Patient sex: M
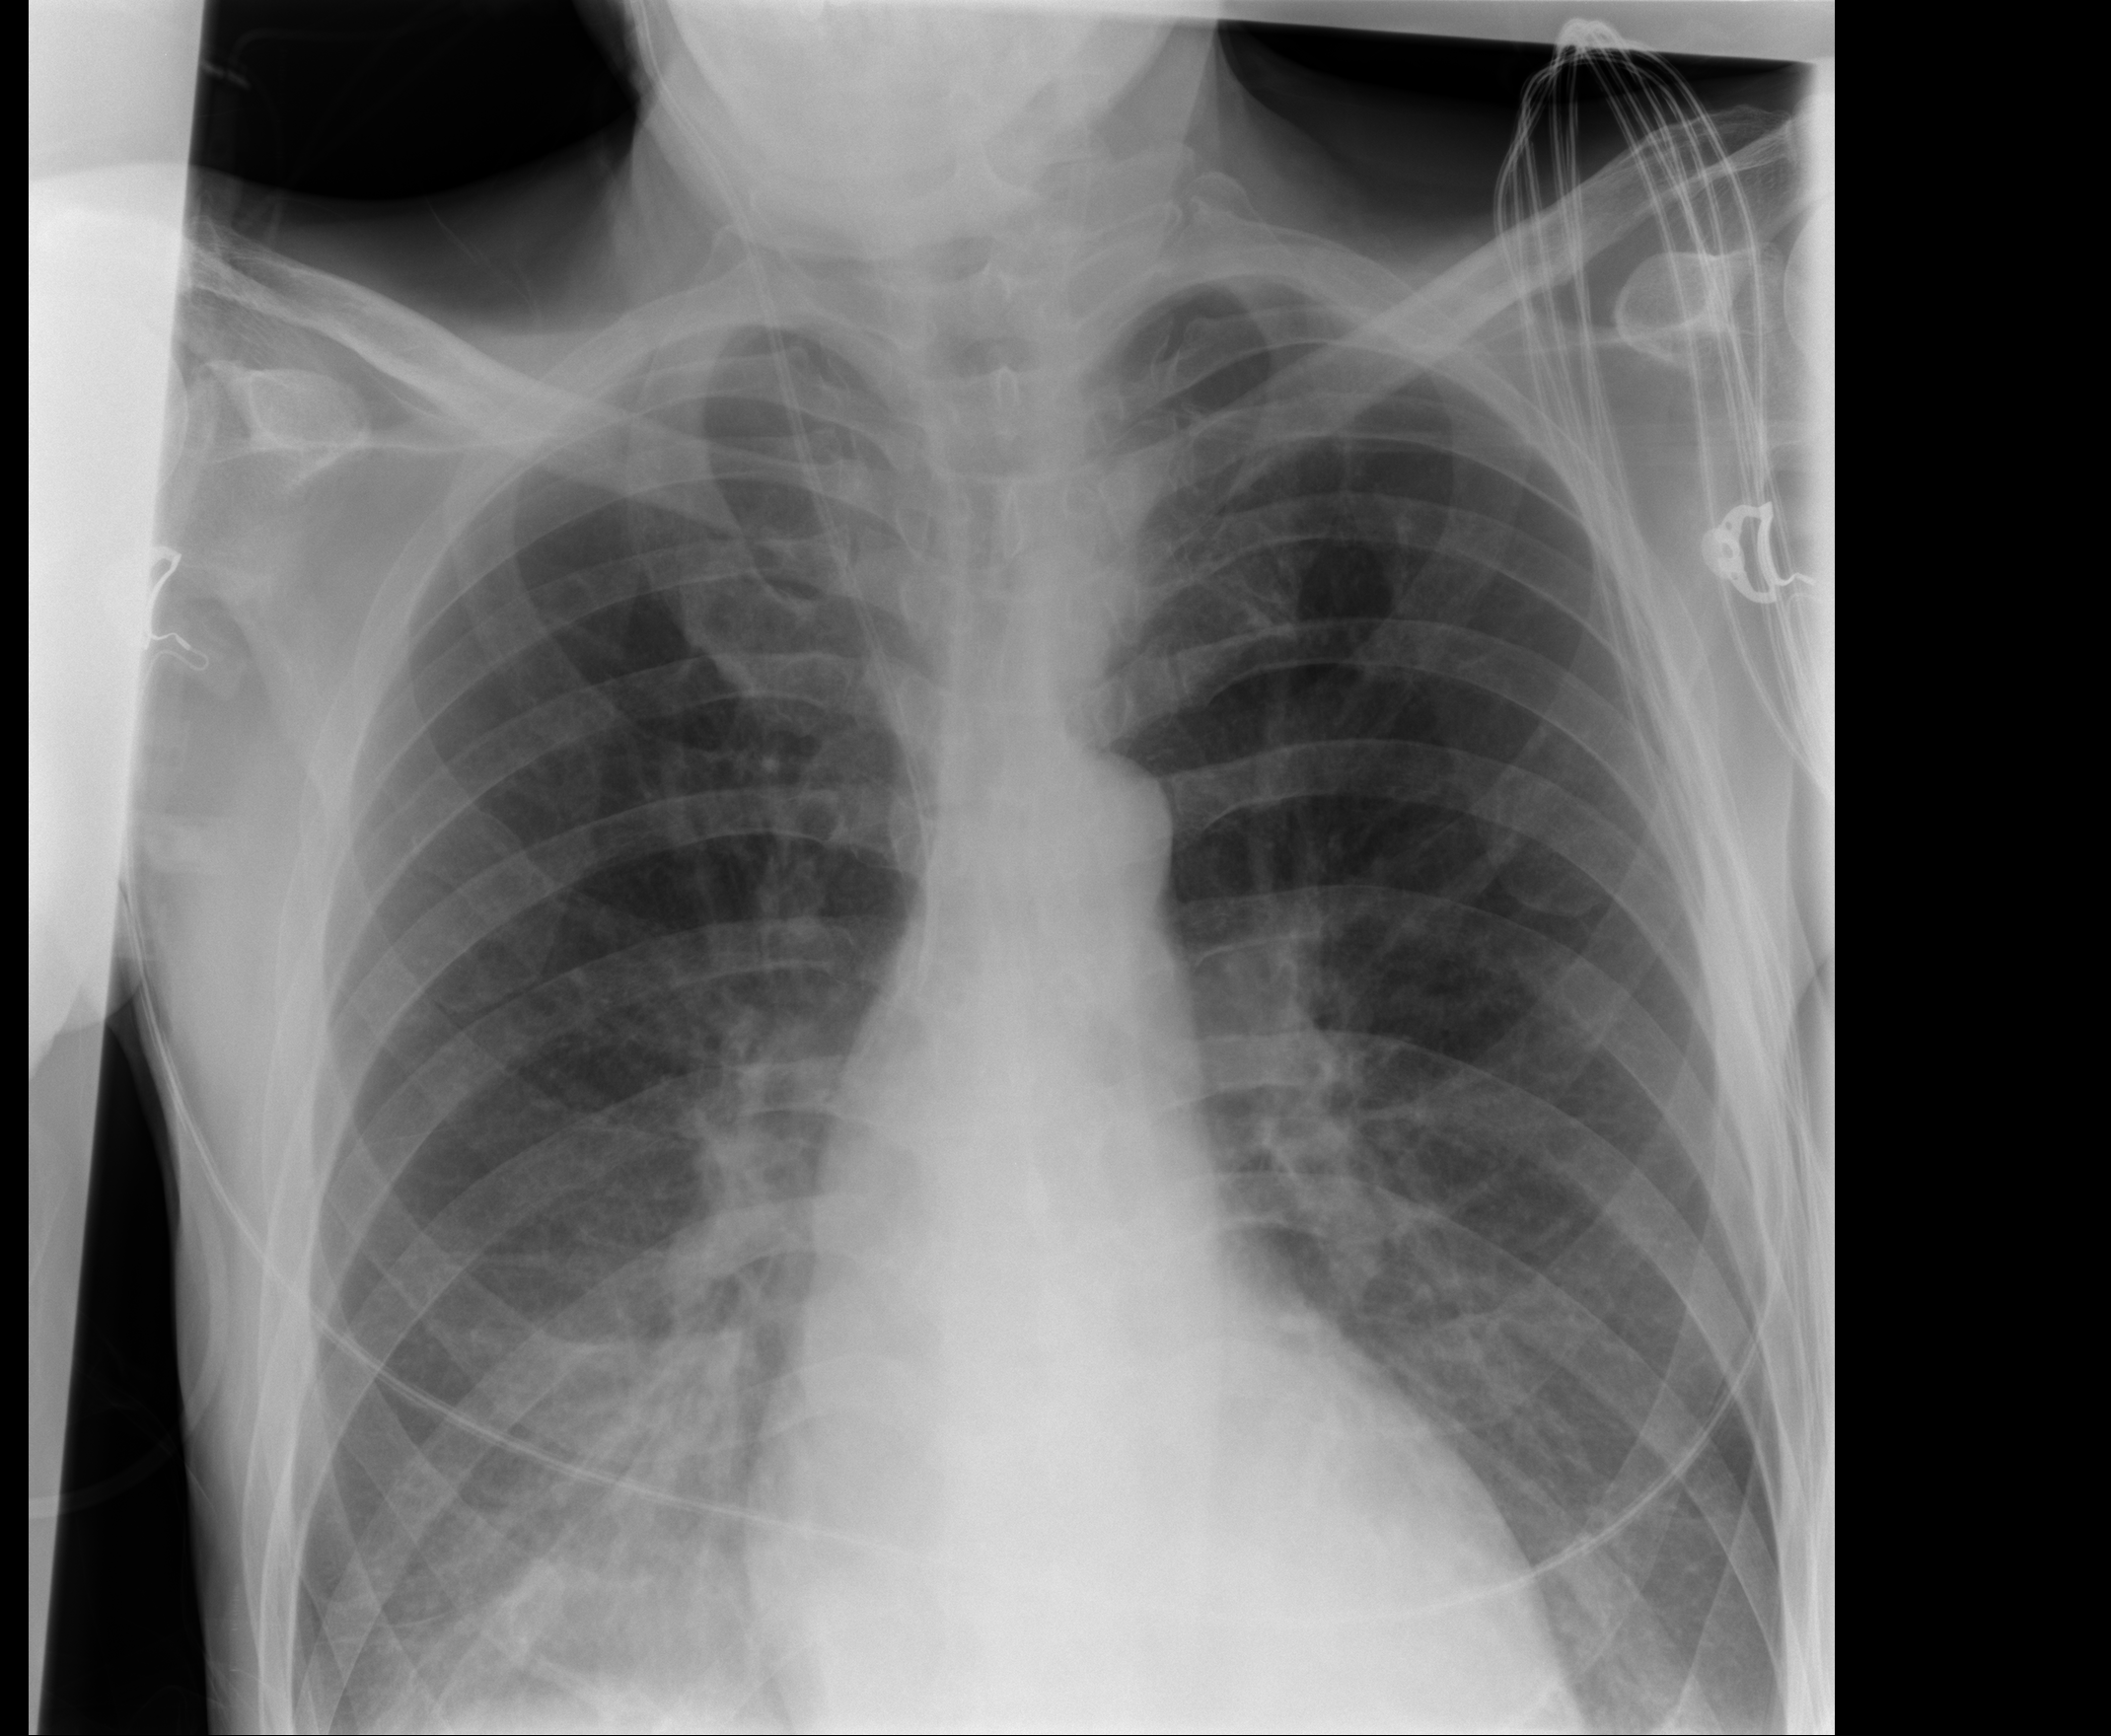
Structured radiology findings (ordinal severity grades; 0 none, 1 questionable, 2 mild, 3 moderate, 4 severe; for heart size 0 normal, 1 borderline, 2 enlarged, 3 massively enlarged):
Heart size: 0
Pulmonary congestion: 0
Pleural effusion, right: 1
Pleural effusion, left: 0
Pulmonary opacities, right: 2
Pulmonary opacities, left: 0
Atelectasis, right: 2
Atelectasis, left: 0